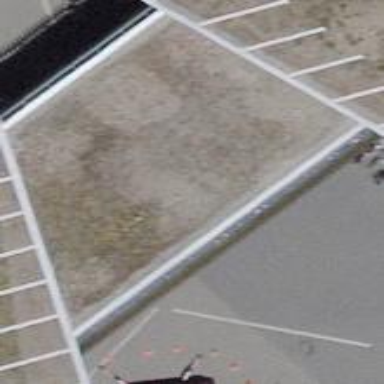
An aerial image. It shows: Retail building that is part of mall.